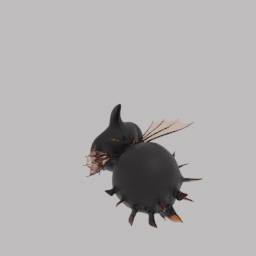
Label: animals